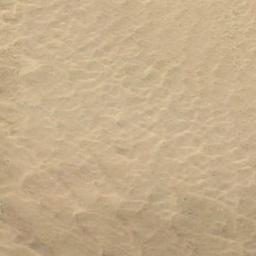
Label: desert